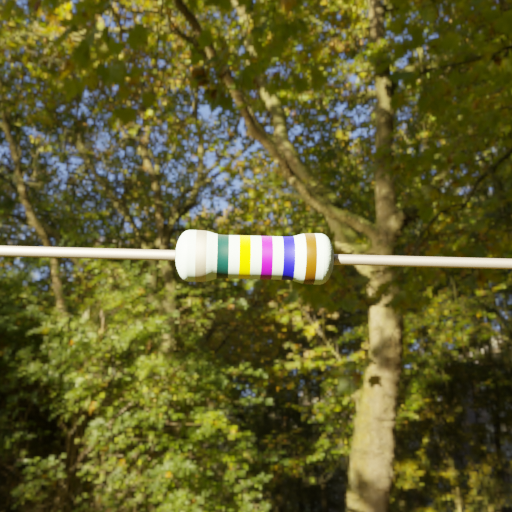
Resistor colour bands (in order): silver, black, yellow, violet, blue, brown